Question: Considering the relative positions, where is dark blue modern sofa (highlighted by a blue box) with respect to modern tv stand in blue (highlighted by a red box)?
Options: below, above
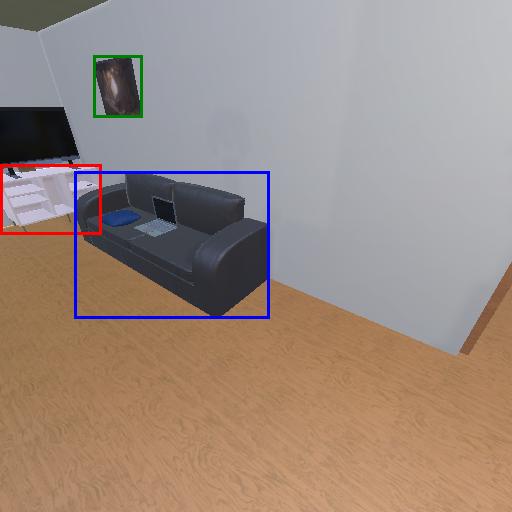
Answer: below